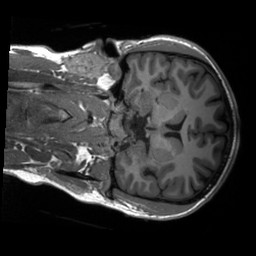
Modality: T1w
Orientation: coronal
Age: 25
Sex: female
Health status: healthy
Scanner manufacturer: siemens
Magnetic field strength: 3 T
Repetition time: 2.3 s
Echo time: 0.00232 s